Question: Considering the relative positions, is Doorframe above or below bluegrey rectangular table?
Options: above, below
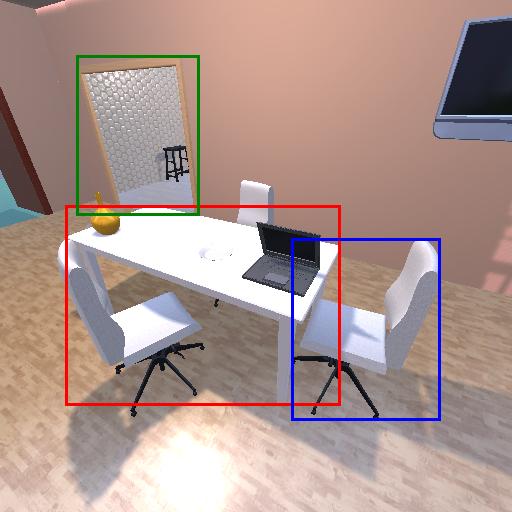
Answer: above